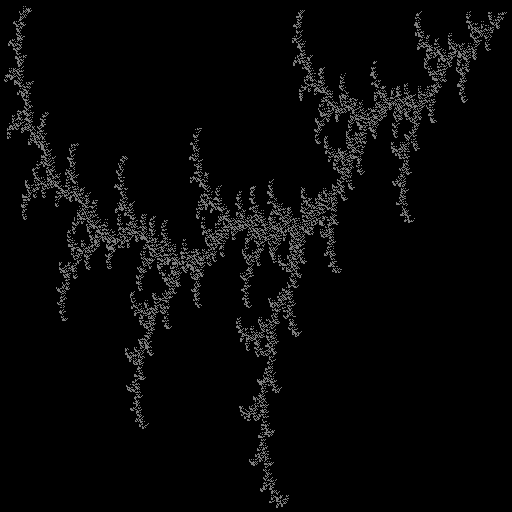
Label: branch